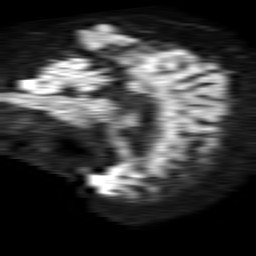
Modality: TRACE
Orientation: sagittal
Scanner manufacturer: philips
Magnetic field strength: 1.5 T
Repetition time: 4.6 s
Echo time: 0.08528 s